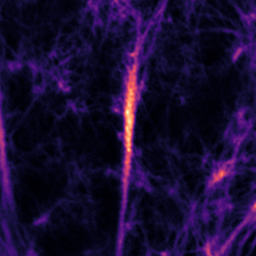
Label: Super-resolution F-actin image